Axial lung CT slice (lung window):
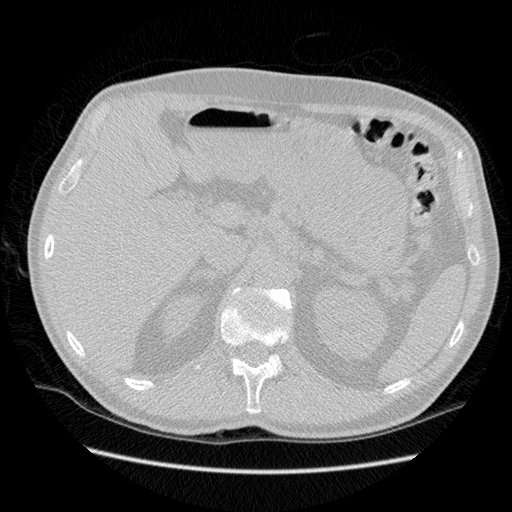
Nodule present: no